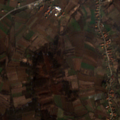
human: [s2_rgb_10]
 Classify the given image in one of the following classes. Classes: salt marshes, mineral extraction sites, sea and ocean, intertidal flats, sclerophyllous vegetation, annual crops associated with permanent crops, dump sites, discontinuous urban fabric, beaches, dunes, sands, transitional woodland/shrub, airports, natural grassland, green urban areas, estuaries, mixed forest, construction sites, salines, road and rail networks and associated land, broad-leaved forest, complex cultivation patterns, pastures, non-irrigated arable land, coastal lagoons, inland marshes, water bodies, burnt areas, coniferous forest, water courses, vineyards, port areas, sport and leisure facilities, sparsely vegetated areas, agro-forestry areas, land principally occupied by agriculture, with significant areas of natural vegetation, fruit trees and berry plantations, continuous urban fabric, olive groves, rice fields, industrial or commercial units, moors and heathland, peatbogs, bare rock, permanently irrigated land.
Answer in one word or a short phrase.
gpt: non-irrigated arable land, complex cultivation patterns, land principally occupied by agriculture, with significant areas of natural vegetation, broad-leaved forest